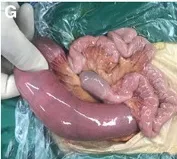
Ischemic necrosis occurred in part of the small intestine, and ,herniated into the obturator foramen during the operation.
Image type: medical_photograph (other_medical_photograph)